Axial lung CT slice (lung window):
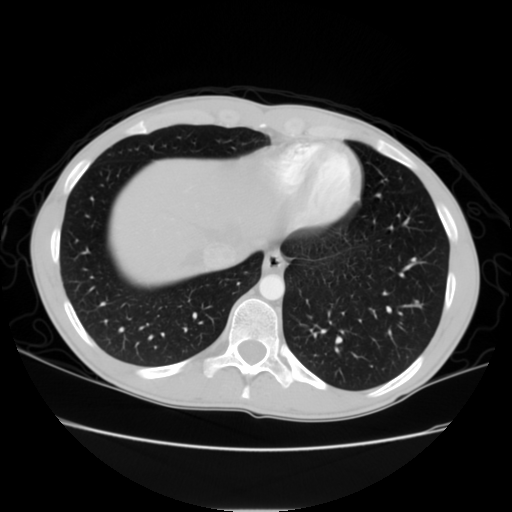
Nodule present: no